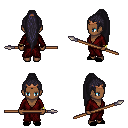
a pixel art fantasy rpg character, female body template, human, dark skin, red robe, red pants, raven extra-long topknot hairstyle, bronze tiara, bracelets, black slippers, spear, four views (front, back, left, right), 2x2 character sprite sheet, small pixel art, hard edges, no anti-aliasing